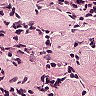
Metastatic tissue present: no